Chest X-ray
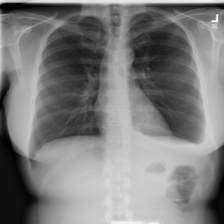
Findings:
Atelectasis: negative
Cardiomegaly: negative
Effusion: negative
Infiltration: negative
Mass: negative
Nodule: negative
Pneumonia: negative
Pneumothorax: negative
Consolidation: negative
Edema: negative
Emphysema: negative
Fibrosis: negative
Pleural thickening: negative
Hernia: negative